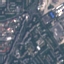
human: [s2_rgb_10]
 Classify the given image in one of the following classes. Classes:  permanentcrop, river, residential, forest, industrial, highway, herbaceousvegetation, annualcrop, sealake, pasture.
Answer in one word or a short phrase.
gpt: Residential